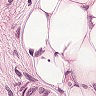
Metastatic tissue present: yes